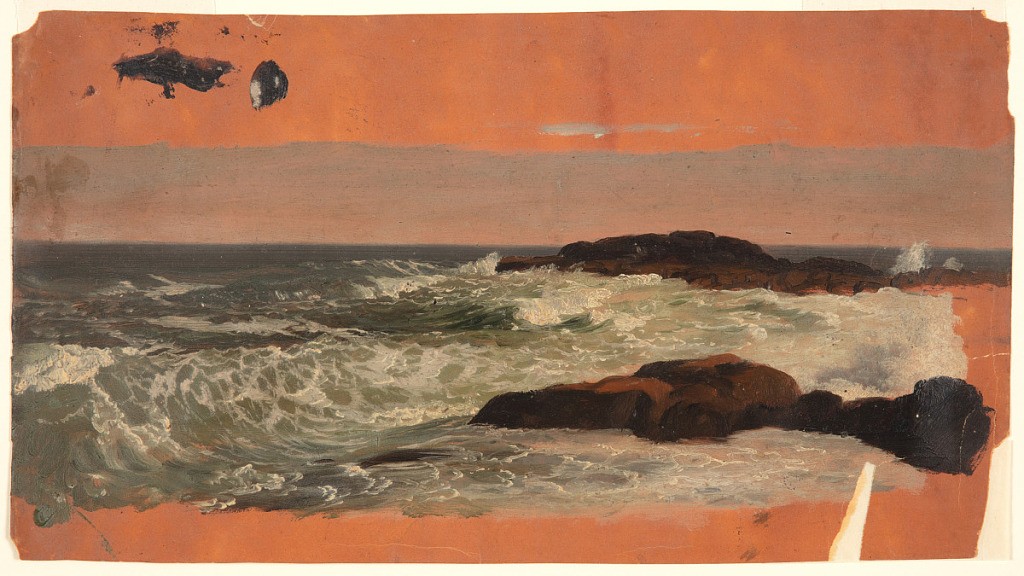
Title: Coastal Surf, Mt. Desert Island, Maine
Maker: Frederic Edwin Church, American, 1826–1900
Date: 1850
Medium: Oil and graphite on tan wove paper
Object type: Drawing
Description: Landscape sketch showing a view of ocean surf crashing on the rocky coast of Mount Desert Island in Maine. In the foreground and middle distance at right, two rugged, rocky outcroppings are rendered in dark brown. White, frothing waves break against these rocks and the beach itself--one wave in particular is about to break at lower left. In the background, a blue, open sky is visible above a flat, oceanic horizon. The lateritious (brick-colored) ground is visible along the upper and lower margins.